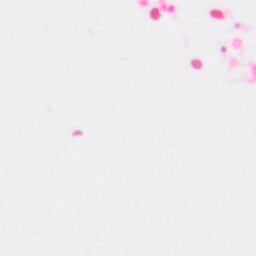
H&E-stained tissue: Colon